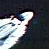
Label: Civil_yacht